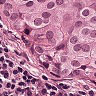
Metastatic tissue present: yes